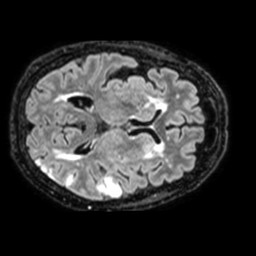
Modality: FLAIR
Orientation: axial
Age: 65
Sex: female
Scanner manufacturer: philips
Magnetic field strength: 1.5 T
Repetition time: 4.8 s
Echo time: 0.3758 s